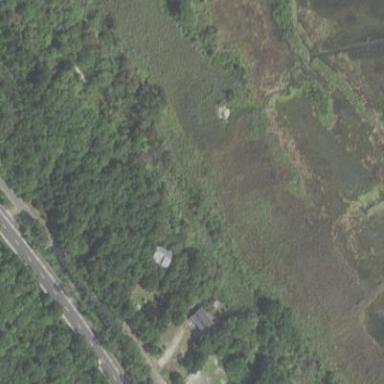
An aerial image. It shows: Swamp in wetland area.